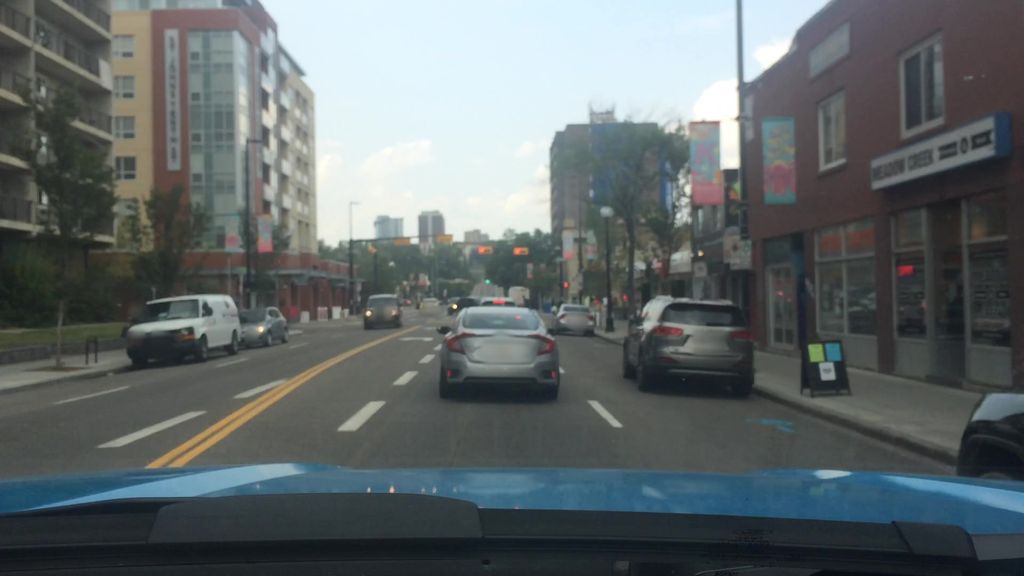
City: calgary